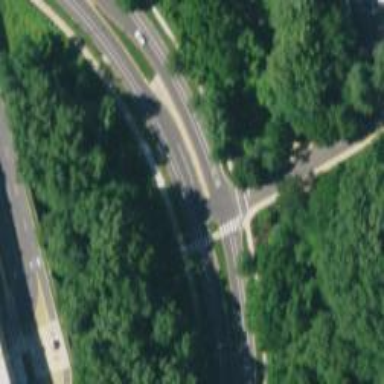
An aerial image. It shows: Uncontrolled road crossing.